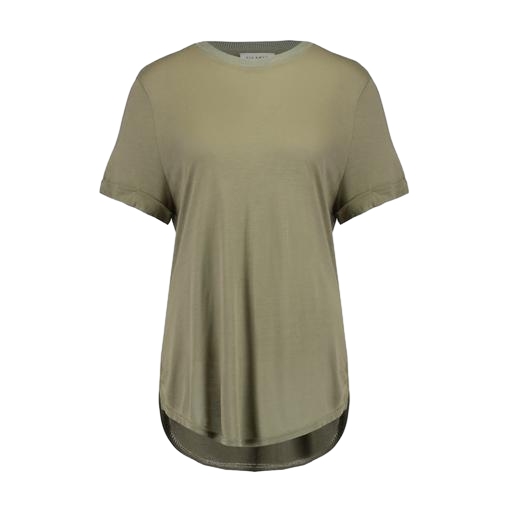
green classic high-low tee, high-low hem t-shirt, green romy crew neck tee, white background